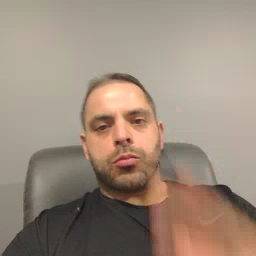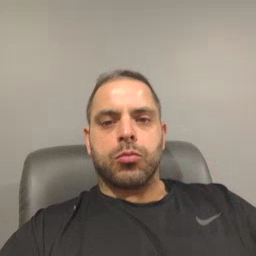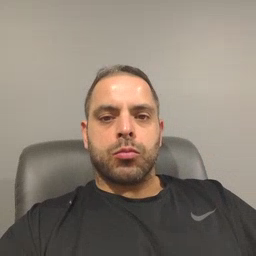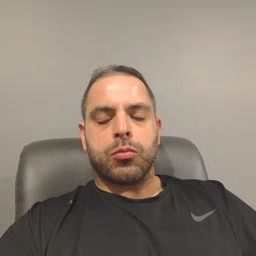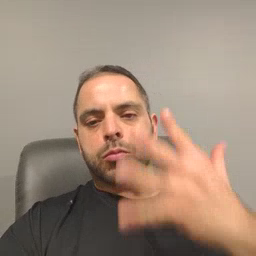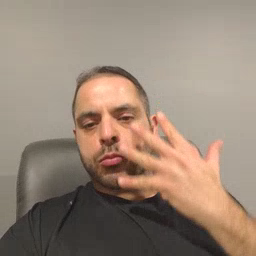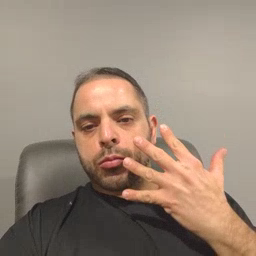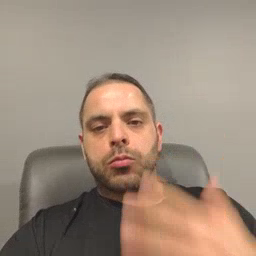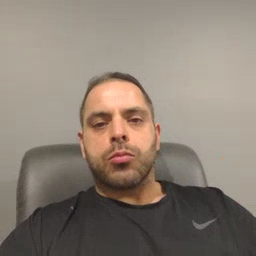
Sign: sad